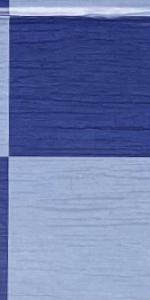
Label: Empty